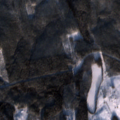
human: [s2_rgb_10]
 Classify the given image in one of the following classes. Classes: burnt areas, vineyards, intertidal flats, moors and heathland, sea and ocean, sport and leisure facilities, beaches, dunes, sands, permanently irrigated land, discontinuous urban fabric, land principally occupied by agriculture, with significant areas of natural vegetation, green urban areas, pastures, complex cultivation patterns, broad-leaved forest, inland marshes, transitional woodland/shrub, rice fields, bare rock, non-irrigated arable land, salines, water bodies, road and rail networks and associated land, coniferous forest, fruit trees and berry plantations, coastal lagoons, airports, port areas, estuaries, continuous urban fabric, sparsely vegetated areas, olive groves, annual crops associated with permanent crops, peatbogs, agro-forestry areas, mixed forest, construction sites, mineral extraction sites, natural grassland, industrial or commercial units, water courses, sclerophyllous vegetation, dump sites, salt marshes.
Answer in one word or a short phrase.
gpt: coniferous forest